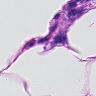
Metastatic tissue present: yes